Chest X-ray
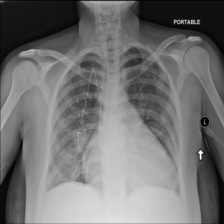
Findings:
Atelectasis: negative
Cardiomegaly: negative
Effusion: negative
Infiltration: negative
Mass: negative
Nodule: negative
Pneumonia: negative
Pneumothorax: negative
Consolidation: negative
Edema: negative
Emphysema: negative
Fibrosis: negative
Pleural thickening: negative
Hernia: negative